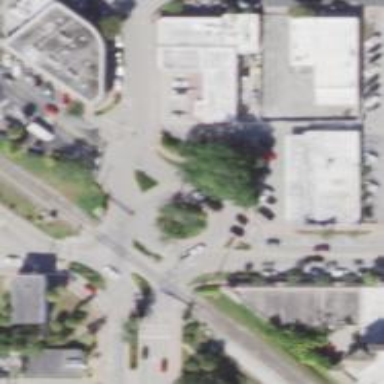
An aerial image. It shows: Tertiary road with asphalt surface leading to roundabout.